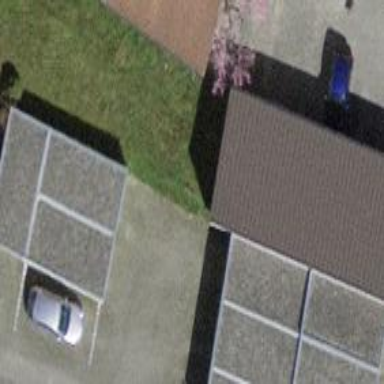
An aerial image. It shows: Group of garages.